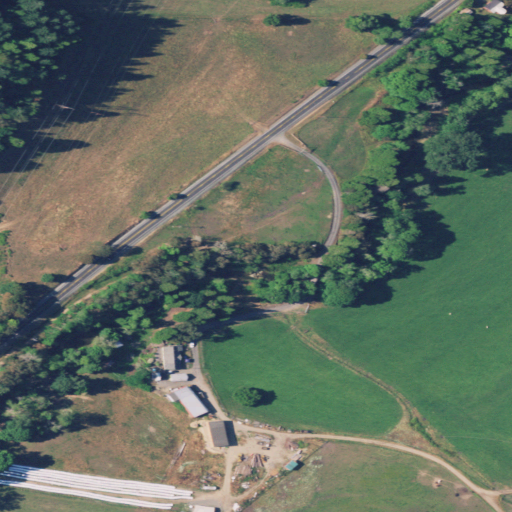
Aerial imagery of valley in Oregon named Sanderson Gulch containing pasture, open development, woody wetlands, low intensity development, evergreen forest, medium intensity development, herbaceous wetlands, and grassland